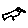
Label: bird